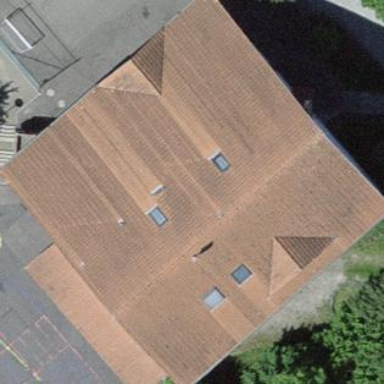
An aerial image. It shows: School building.